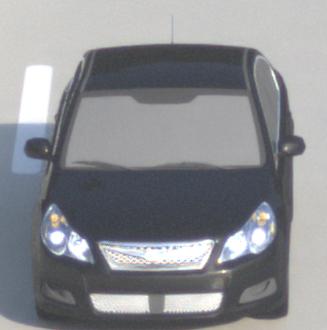
Make: Subaru
Model: Legacy 2.0R
Detailed model: Legacy (IV) Limousine
Model produced from: 2007/09
Model produced until: 2008/10
Doors: 4
Color: black
Road condition: wet road
Daytime: sunrise or sunset
Contrast: medium contrast